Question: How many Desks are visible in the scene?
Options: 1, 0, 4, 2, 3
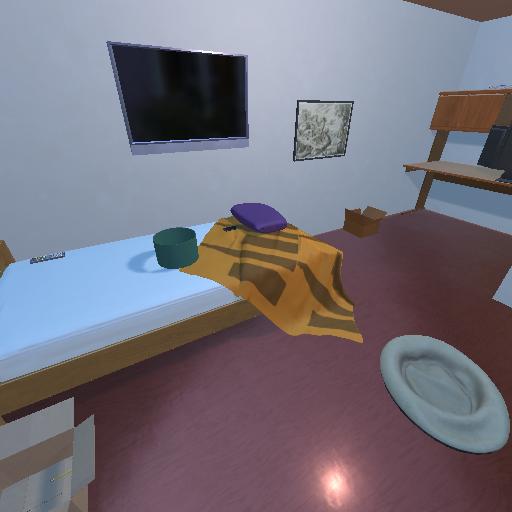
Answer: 1